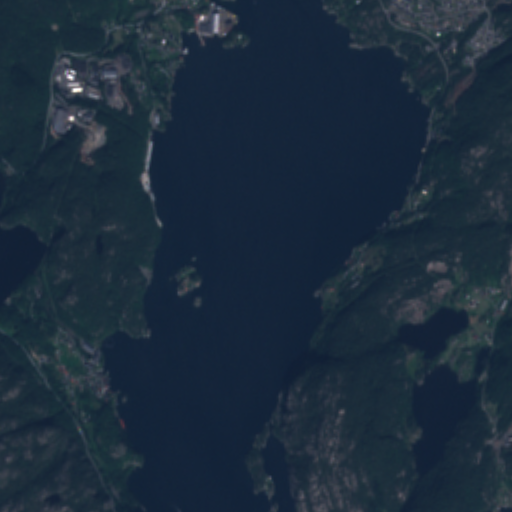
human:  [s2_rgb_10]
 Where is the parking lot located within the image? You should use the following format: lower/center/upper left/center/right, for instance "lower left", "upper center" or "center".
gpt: The parking lot is located in the upper left of the image.
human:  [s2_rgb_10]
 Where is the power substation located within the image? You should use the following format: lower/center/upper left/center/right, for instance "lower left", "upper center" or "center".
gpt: The power substation is located in the lower right of the image.
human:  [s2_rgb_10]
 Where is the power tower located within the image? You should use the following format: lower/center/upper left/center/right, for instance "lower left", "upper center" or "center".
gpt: The power tower is located in the lower right of the image.
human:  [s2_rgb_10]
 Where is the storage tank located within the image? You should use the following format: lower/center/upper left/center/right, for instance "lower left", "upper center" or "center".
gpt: The storage tank is located in the center left of the image.
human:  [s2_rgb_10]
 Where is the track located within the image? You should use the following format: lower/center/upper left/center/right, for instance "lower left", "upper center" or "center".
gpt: There is no track in the image.